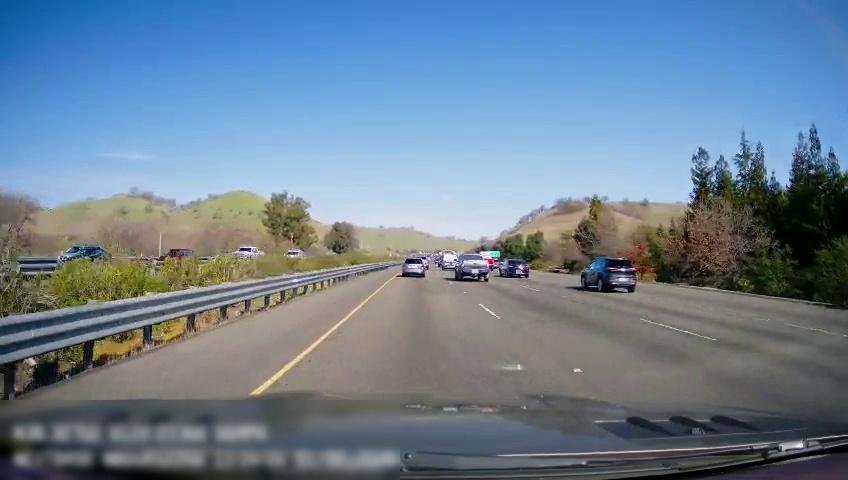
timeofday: Day
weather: Sunny
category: Drivable Space
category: Vehicles | Car
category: Vehicles | Car
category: Vehicles | Truck
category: Vehicles | Car
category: Vehicles | Car
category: Vehicles | SUV
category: Vehicles | Truck
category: Vehicles | Car
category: Vehicles | SUV
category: Vehicles | Van
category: Vehicles | Truck
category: Vehicles | SUV
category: Lanes | Current Lane
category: Lanes | Current Lane
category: Lanes | Alternate Lane
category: Lanes | Alternate Lane
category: Traffic | Signs